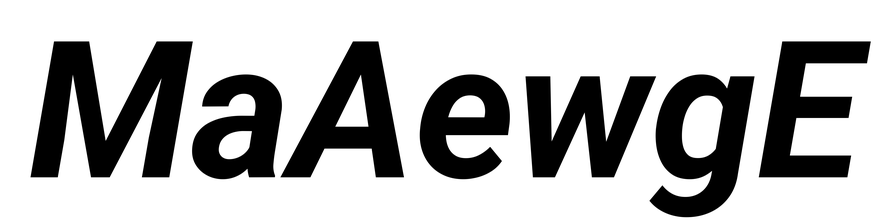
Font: Roboto-Italic_Bold_Italic